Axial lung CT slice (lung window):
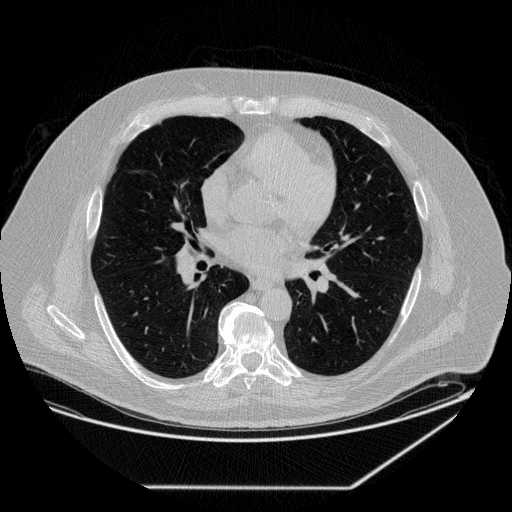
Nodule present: no